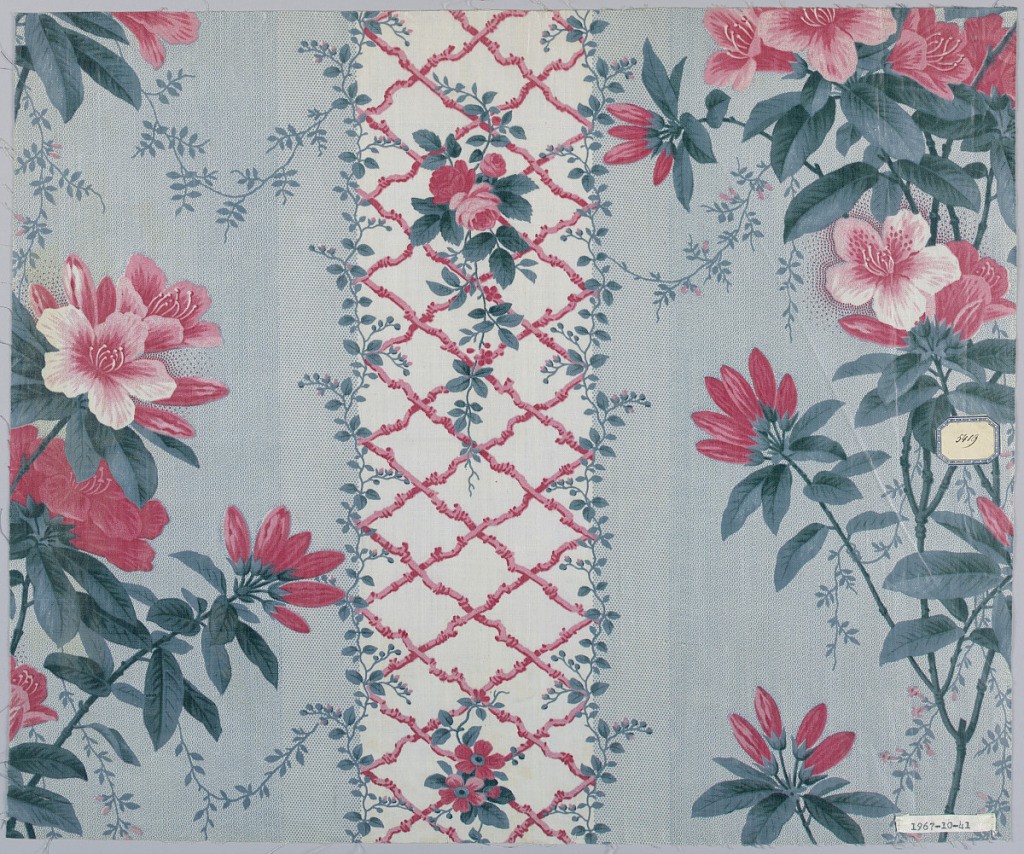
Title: Textile
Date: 1851–63
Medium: cotton Technique: printed by engraved roller and block printed
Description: Two broad stripes, molette printed in blue in minute dot patterns, are separated by a narrower stripe consisting of a pink lattice pattern and small pink and green floral sprays on a white ground. Over-printed on the blue molette ground are natural scale, realistic azalea blossoms and foliage in pink and green.